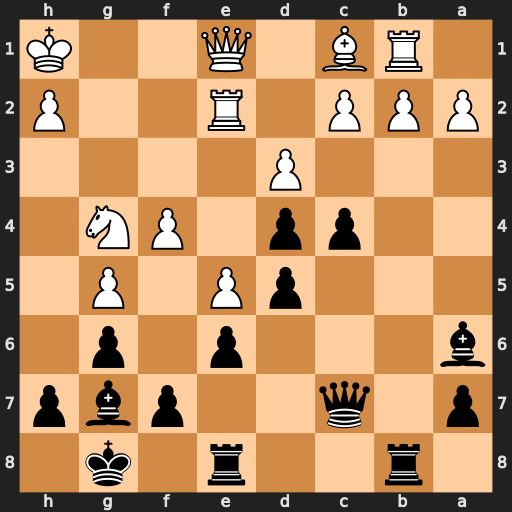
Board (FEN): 1r2r1k1/p1q2pbp/b3p1p1/3pP1P1/2pp1PN1/3P4/PPP1R2P/1RB1Q2K
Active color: b
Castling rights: -
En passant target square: -
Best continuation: cxd3